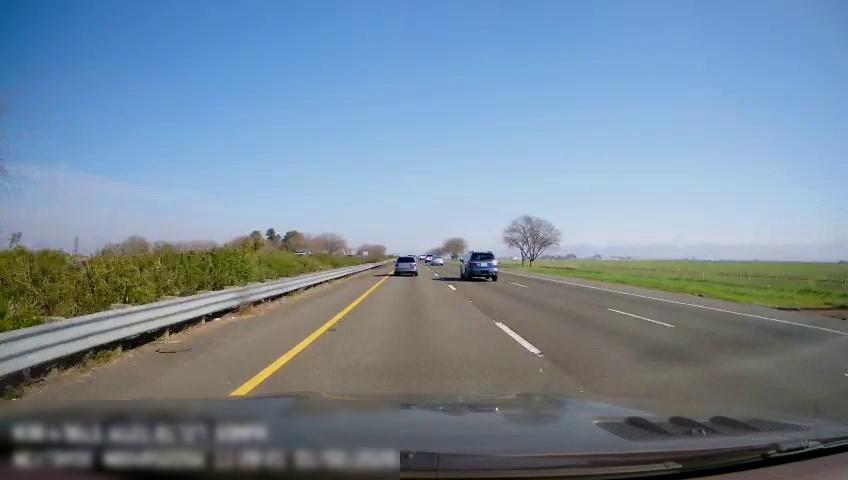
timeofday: Day
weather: Sunny
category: Drivable Space
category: Vehicles | SUV
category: Vehicles | SUV
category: Vehicles | Car
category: Lanes | Current Lane
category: Lanes | Current Lane
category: Lanes | Alternate Lane
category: Lanes | Alternate Lane